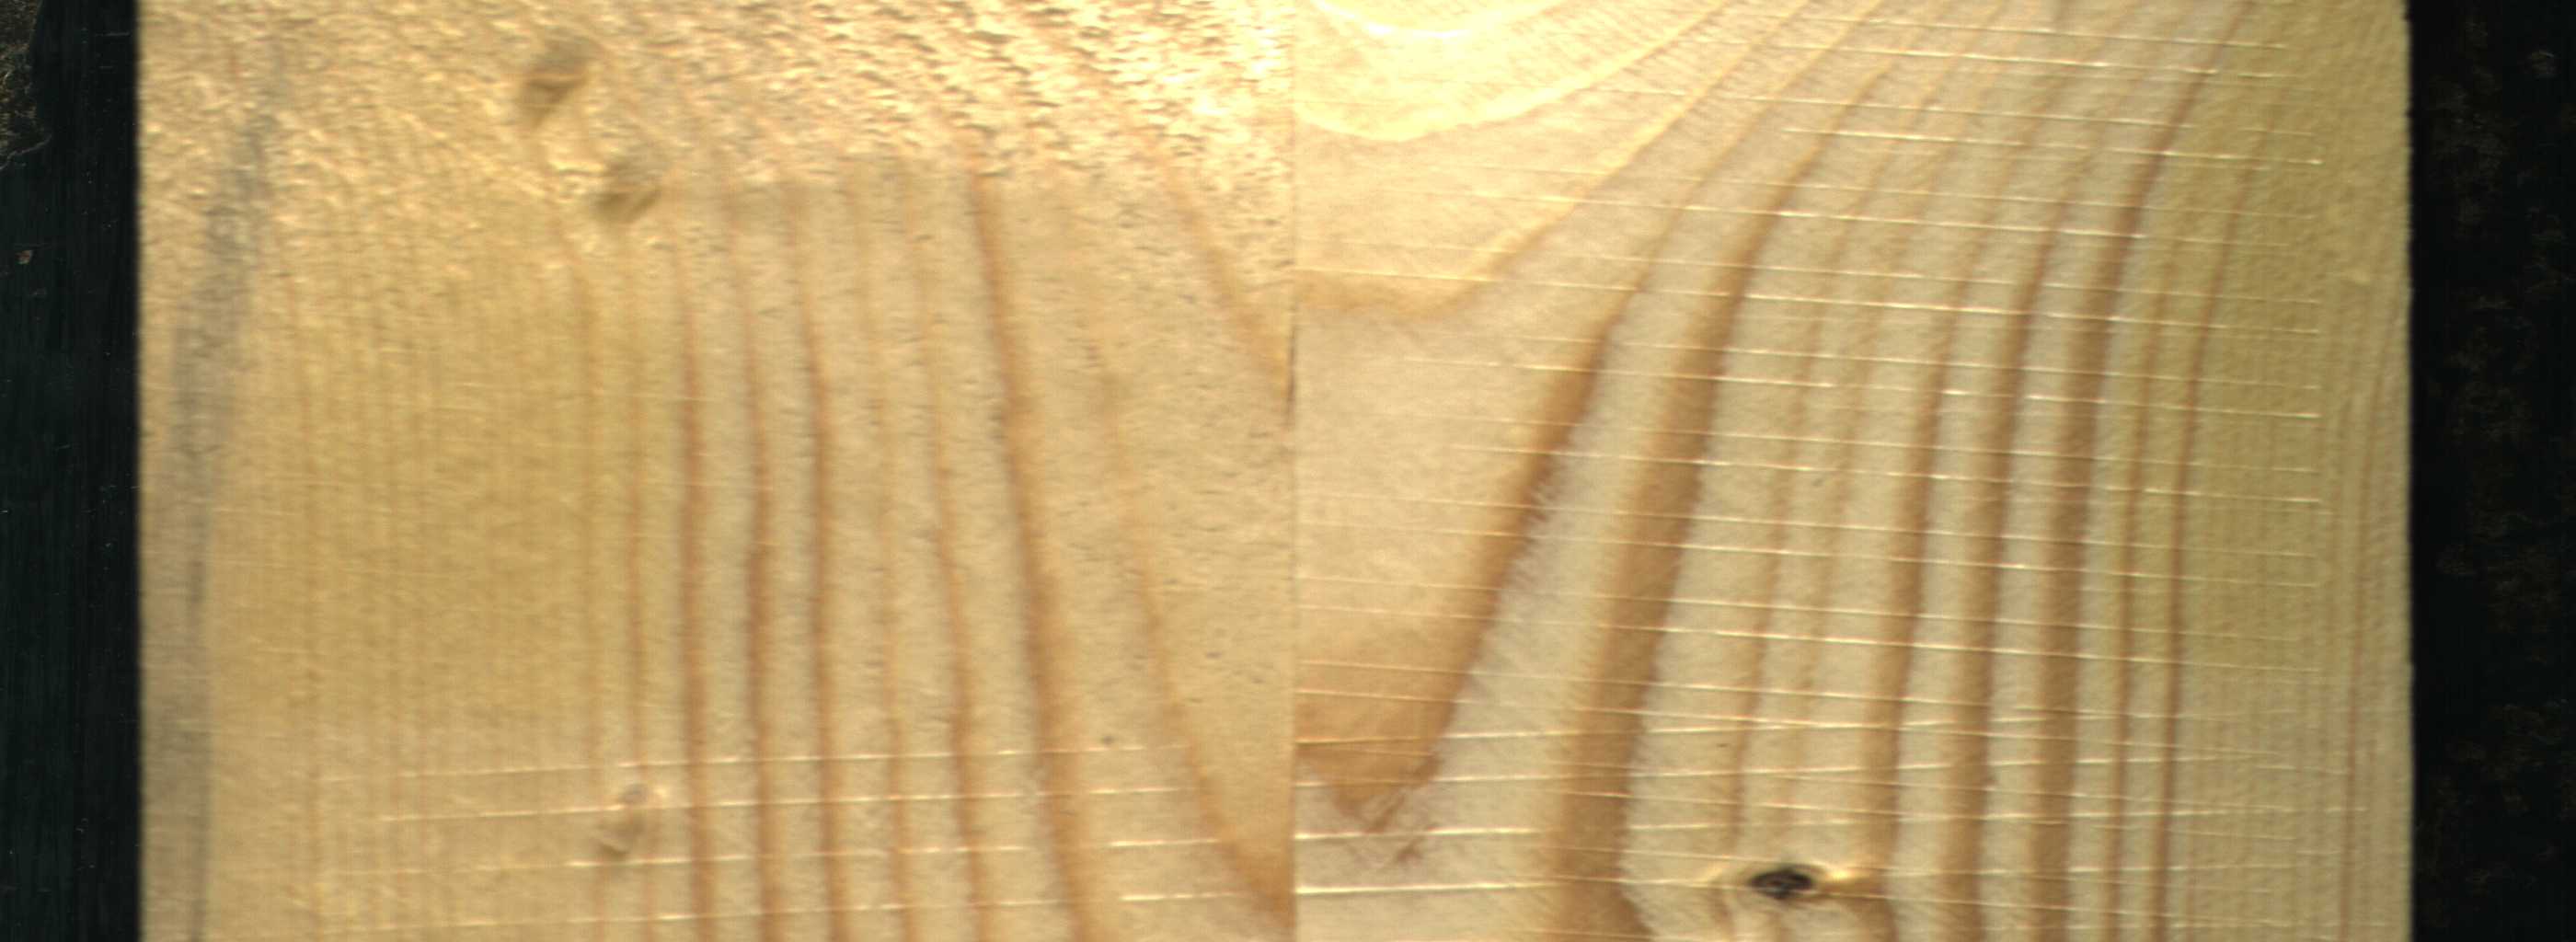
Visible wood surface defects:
Dead_Knot
Dead_Knot
Dead_Knot